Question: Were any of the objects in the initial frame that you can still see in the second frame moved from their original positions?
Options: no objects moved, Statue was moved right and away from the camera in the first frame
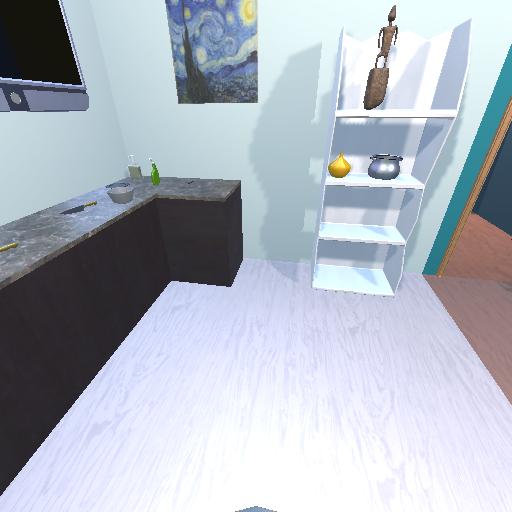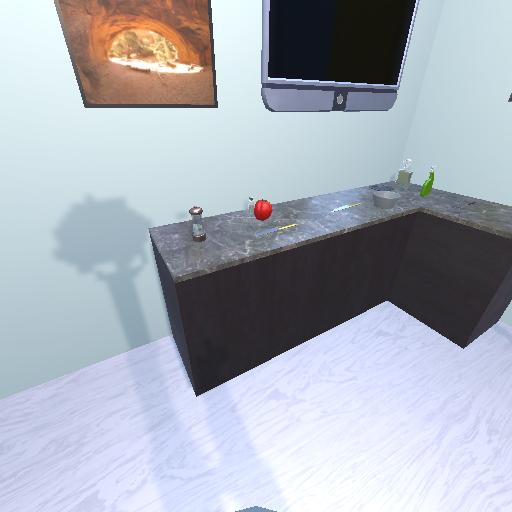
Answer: no objects moved